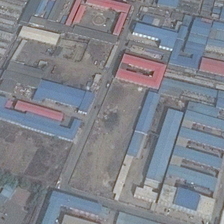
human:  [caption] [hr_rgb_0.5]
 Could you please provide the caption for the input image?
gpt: many buildings are in an industrial area .

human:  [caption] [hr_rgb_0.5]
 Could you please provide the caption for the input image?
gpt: many buildings are in an industrial area .

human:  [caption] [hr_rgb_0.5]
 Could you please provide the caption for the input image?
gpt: many buildings are in an industrial area .

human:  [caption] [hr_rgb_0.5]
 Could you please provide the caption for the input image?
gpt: many buildings are in an industrial area .

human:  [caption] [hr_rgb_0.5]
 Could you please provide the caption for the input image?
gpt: many buildings are in an industrial area .